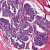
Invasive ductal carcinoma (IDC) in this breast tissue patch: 0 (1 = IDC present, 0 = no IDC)